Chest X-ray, PA view. Patient: 27 years old, sex F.
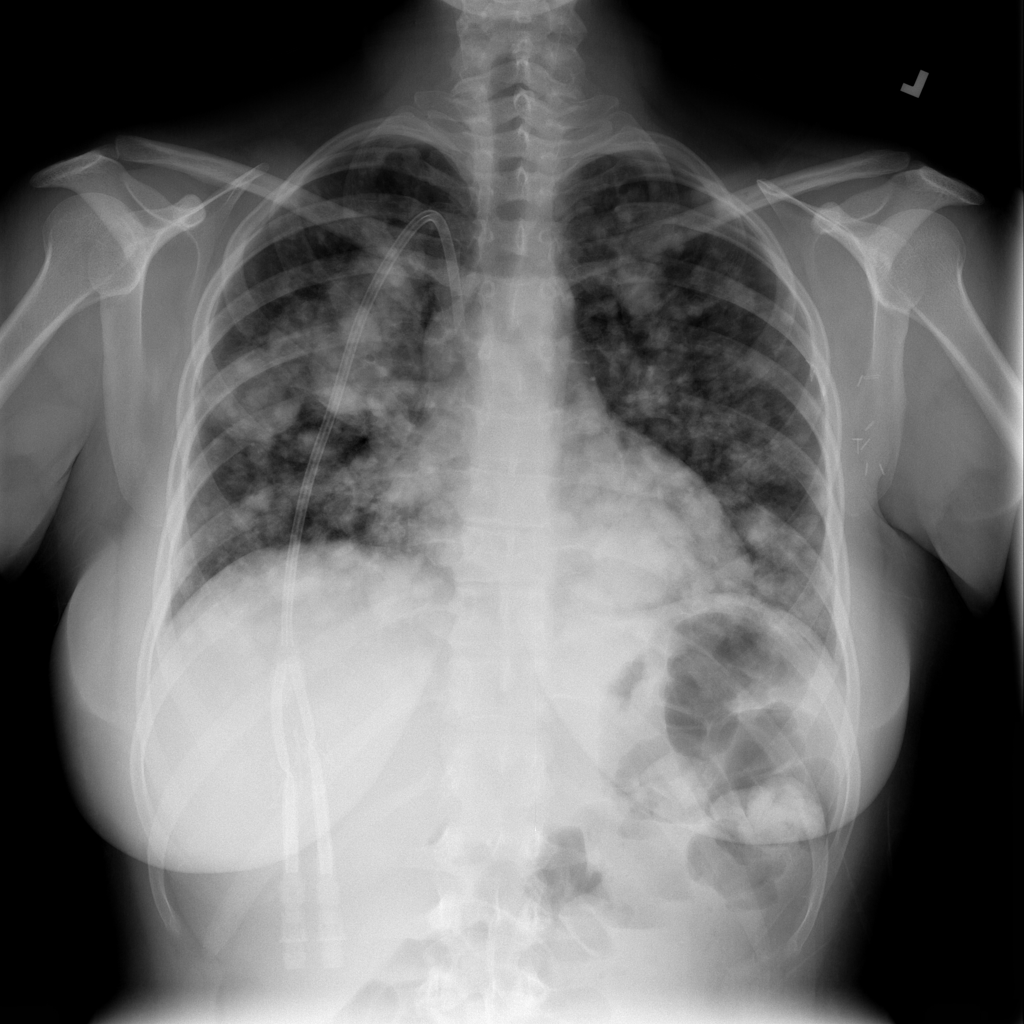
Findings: Mass